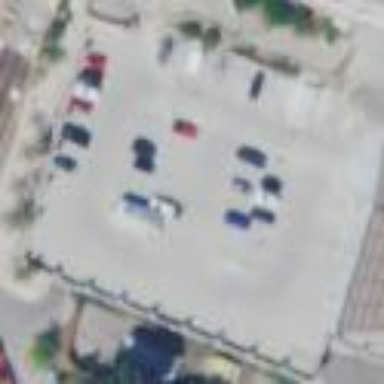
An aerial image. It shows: Multi-storey parking building.